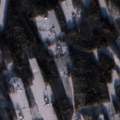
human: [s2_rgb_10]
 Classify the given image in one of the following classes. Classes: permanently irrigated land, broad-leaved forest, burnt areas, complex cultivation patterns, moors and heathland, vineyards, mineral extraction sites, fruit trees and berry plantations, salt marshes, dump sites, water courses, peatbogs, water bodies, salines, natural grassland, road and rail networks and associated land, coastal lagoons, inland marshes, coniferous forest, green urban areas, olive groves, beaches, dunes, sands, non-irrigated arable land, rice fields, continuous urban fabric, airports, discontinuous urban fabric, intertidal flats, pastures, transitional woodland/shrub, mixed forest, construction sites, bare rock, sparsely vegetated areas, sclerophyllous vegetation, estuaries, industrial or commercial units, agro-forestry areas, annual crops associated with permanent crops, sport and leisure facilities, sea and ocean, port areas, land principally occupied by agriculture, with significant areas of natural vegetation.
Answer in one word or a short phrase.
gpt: land principally occupied by agriculture, with significant areas of natural vegetation, coniferous forest, mixed forest, water bodies